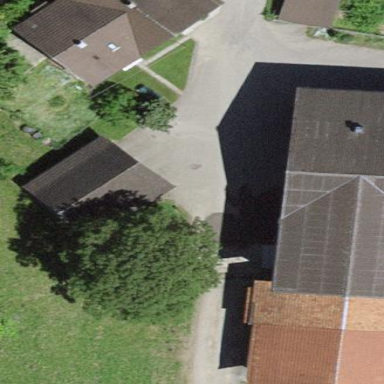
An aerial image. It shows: Farm auxiliary building with gabled roof.